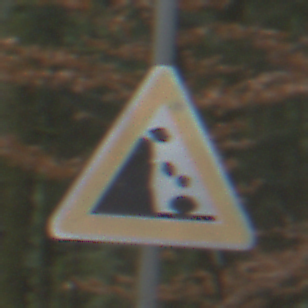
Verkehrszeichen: SteinschlagLinks
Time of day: Midday
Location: Outdoor (Nature)
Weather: Overcast
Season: NotSpecified
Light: Natural